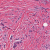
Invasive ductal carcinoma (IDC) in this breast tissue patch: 0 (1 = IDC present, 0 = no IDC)